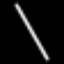
Label: angel